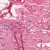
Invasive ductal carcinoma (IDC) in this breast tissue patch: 0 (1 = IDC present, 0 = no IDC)